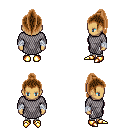
a pixel art fantasy rpg character, female body template, human, tanned skin, chain mail, white pants, brown long topknot hairstyle, white cloth bandages, gold boots, four views (front, back, left, right), 2x2 character sprite sheet, small pixel art, hard edges, no anti-aliasing